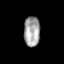
Tissue: skin
Cell type: Epithelial cells
Senescence score: 0.2361
Nuclear area (px): 476
Mean DAPI intensity: 163.679